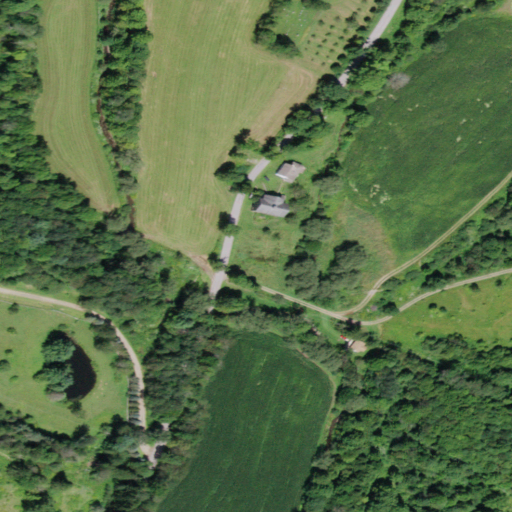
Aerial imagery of valley in New York named Skunk Hollow containing pasture, deciduous forest, mixed forest, open development, grassland, shrub, and woody wetlands